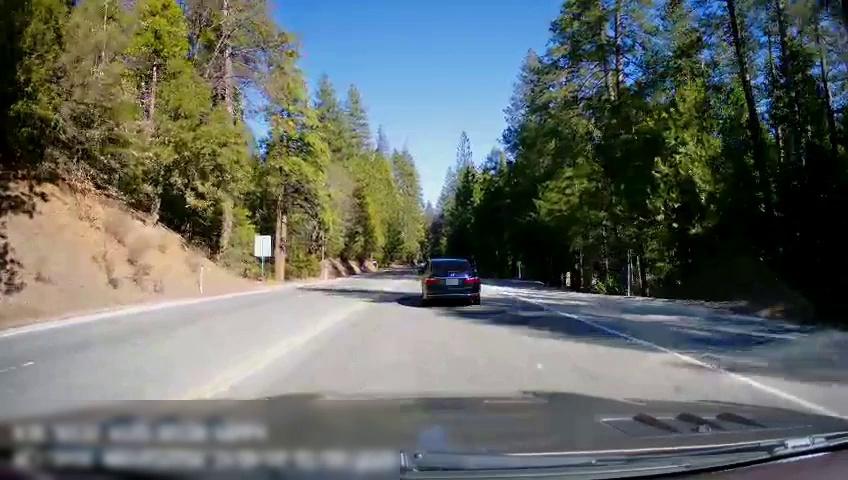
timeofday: Day
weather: Sunny
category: Drivable Space
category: Vehicles | Car
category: Lanes | Opposite Lane
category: Lanes | Opposite Lane
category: Lanes | Opposite Lane
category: Lanes | Current Lane
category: Lanes | Current Lane